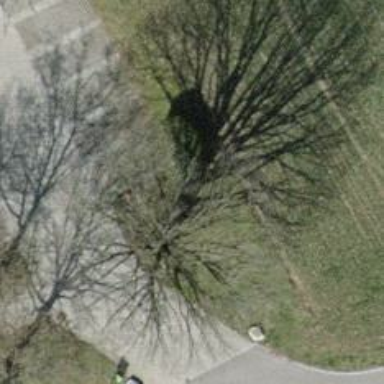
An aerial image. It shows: Urban tree adds touch of nature to the surroundings.